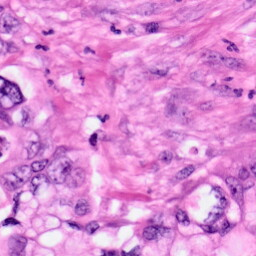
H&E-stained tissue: Pancreatic